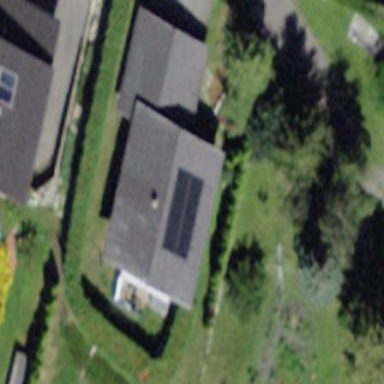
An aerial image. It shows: Simple and straightforward house.